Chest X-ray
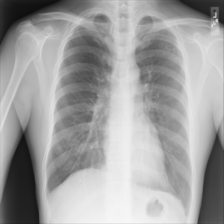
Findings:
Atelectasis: negative
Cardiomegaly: negative
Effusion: negative
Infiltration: negative
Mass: negative
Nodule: negative
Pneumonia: negative
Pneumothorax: negative
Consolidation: negative
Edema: negative
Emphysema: negative
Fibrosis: negative
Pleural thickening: positive
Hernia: negative